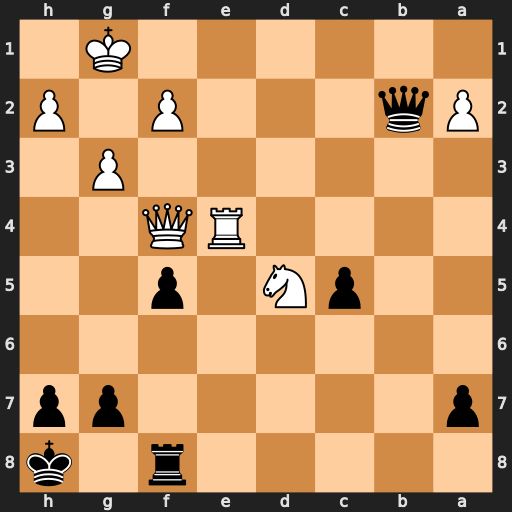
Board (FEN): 5r1k/p5pp/8/2pN1p2/4RQ2/6P1/Pq3P1P/6K1
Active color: b
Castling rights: -
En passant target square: -
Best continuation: Qb1+ Kg2 Qxe4+ Qxe4 fxe4